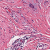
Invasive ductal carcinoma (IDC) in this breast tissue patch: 1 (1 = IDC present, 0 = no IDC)